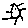
Label: sun